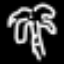
Label: palm tree